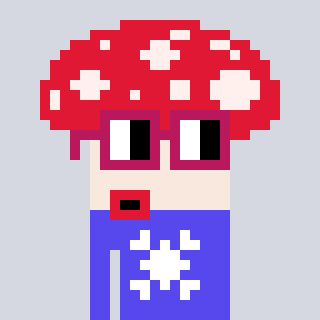
a pixel art character with square dark red glasses, a mushroom-shaped head and a computerblue-colored body on a cool background